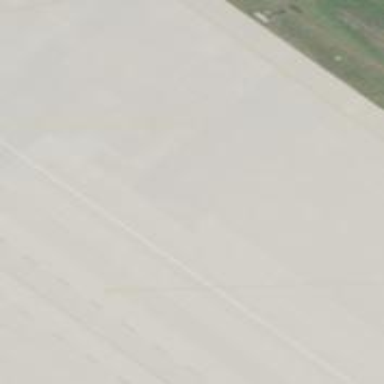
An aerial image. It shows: Airport gate.